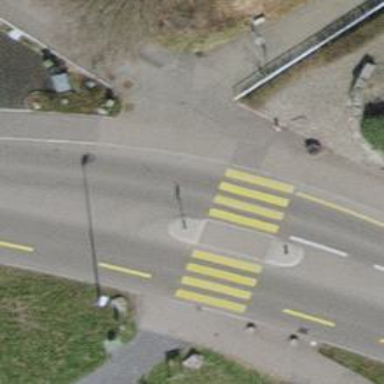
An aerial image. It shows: Marked pedestrian crossing with zebra designation and central island.